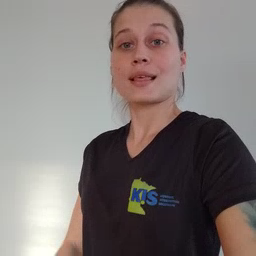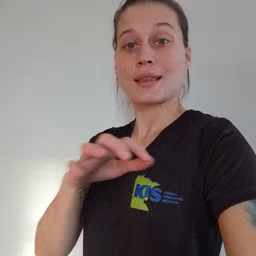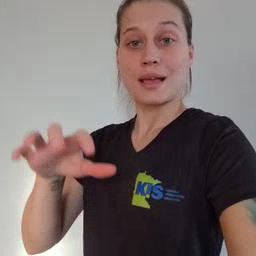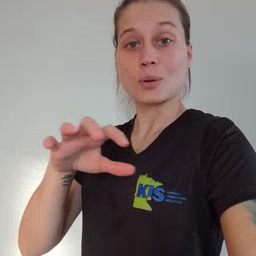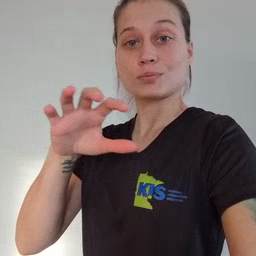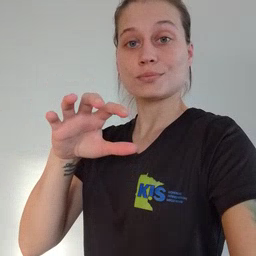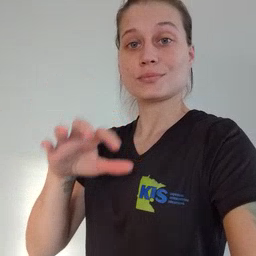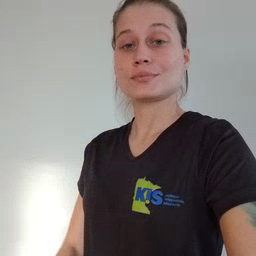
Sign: cloud